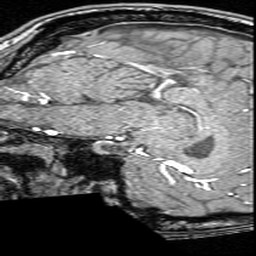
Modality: angio
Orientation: sagittal
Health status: ill
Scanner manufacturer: siemens
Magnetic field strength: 3 T
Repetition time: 0.022 s
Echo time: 0.00395 s